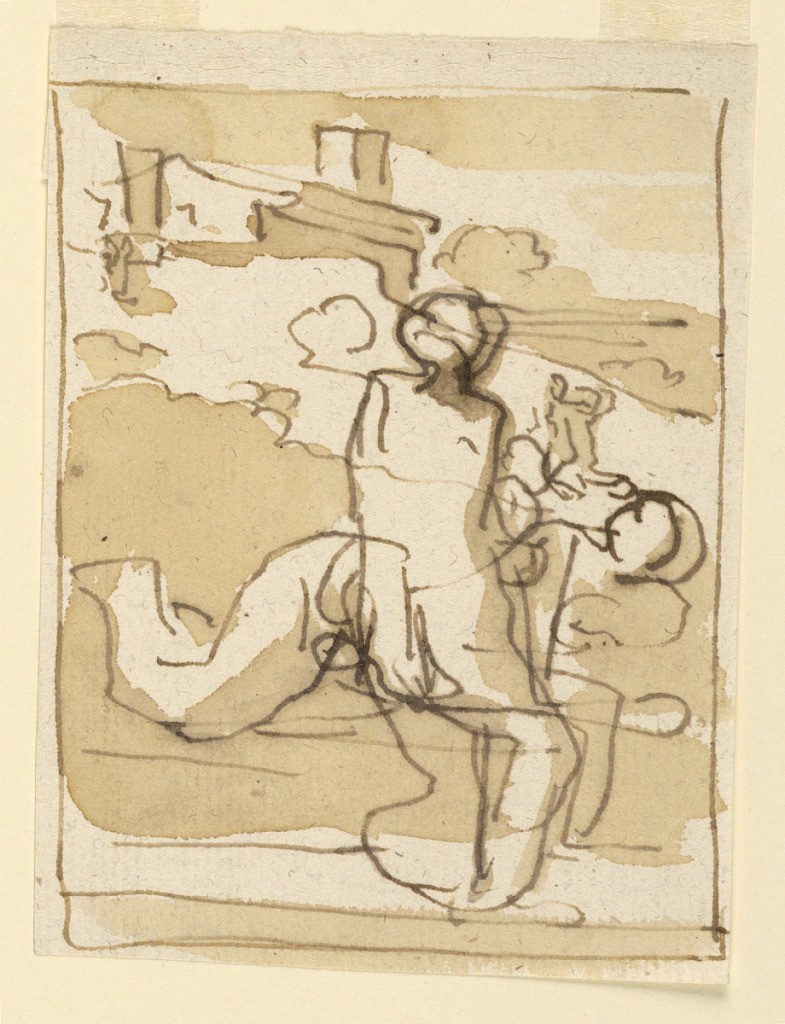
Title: Sketch, Two Figures in Landscape with Architecture in Background
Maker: Fortunato Duranti, Italian, 1787 - 1863
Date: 1820–1850
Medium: Pen and ink, brush and sepia wash on paper
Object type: Drawing
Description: Sketch, Two Figures in Landscape with Architecture in Background